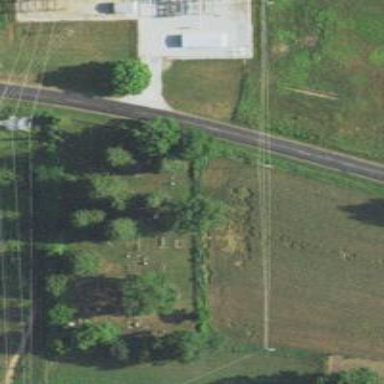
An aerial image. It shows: Cemetery.